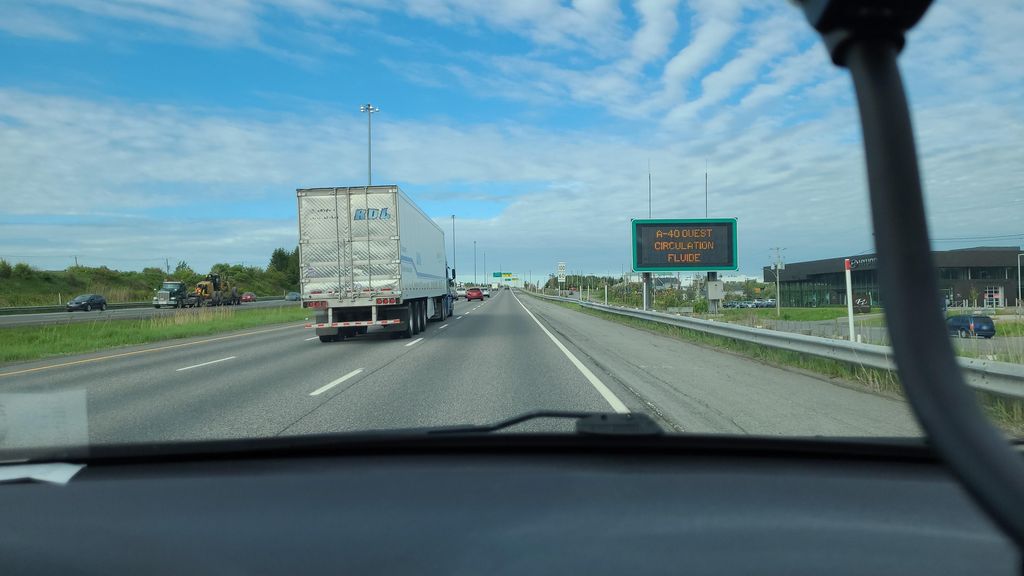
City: quebec_city